Question: I like the window chrome on the new Office Suite and Visual Studio:

I'm still developing applications for Windows 7 of course, but I'm wondering if there's a quick and easy way (read: WPF style or Windows Library) to emulate this style. I've done some window chrome styling in the past, but getting it to look and behave just right is really tricky.
Does anyone know if there are existing templates or libraries to add a "Modern UI" look and feel to my WPF applications?
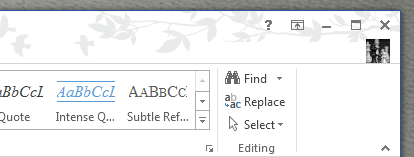
Answer: The solution I ended up choosing was <URL>.

It skins the application with very little effort required, and has adaptations of the standard Windows 8 controls. It's very robust.

A version is available on Nuget:
> You can install MahApps.Metro via Nuget using the GUI (right click on
your project, Manage Nuget References, search for 'MahApps.Metro') or
via the console:PM> Install-Package MahApps.Metro
It's also -- even for commercial use.
## Update 10-29-2013:
I discovered that the Github version of MahApps.Metro is packed with controls and styles that aren't available in the current nuget version, including:
## Datagrids:

## Clean Window:

## Flyouts:

## Tiles:

The github repository is very active with quite a bit of user contributions. I recommend checking it out.